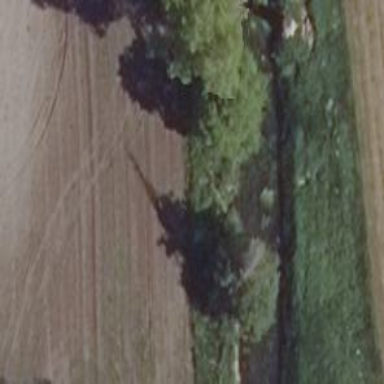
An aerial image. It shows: Row of trees in natural setting.